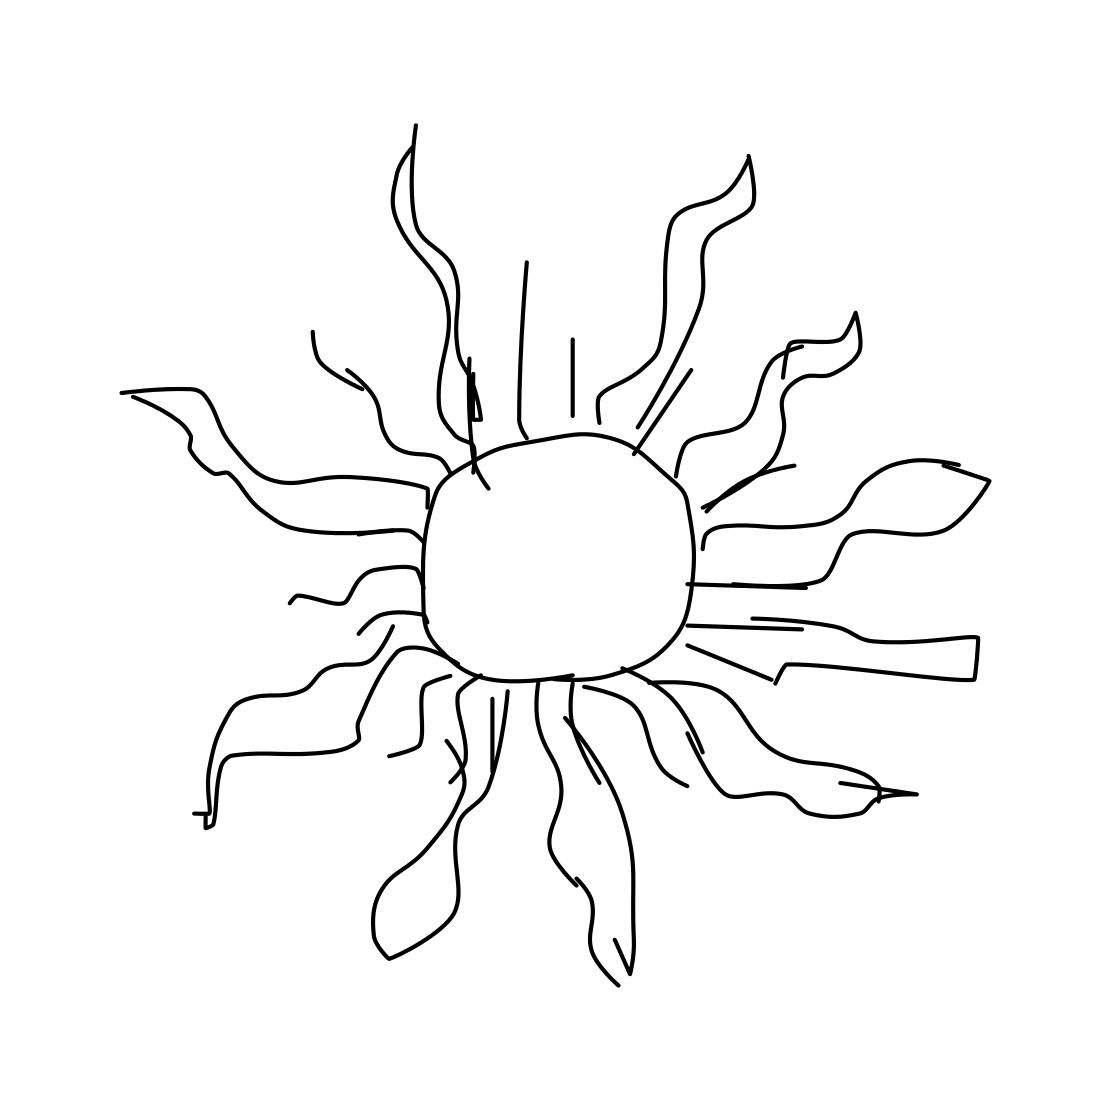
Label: sun